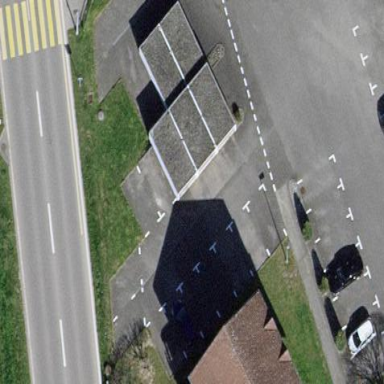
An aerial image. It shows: Group of garages.